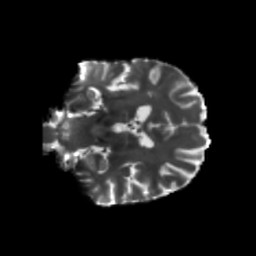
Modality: T2w
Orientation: coronal
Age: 70
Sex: male
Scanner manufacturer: siemens
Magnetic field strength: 3 T
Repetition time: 5.47 s
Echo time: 0.0854 s